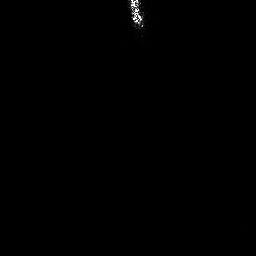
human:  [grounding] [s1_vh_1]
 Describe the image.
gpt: In the satellite image, there is  <ref>1 small ship </ref> <box>[[49, 0, 55, 10, 0]]</box> located at top.